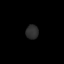
Tissue: lung
Cell type: Endothelial cells
Senescence score: 0.593
Nuclear area (px): 176
Mean DAPI intensity: 45.034